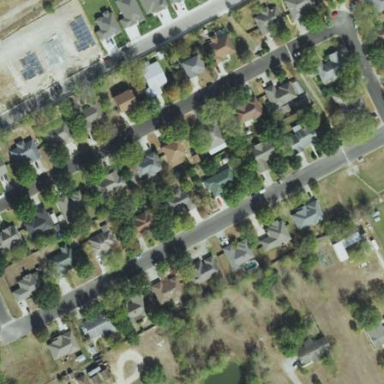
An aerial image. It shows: Residential area in subdivision.